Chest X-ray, PA view. Patient: 34 years old, sex F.
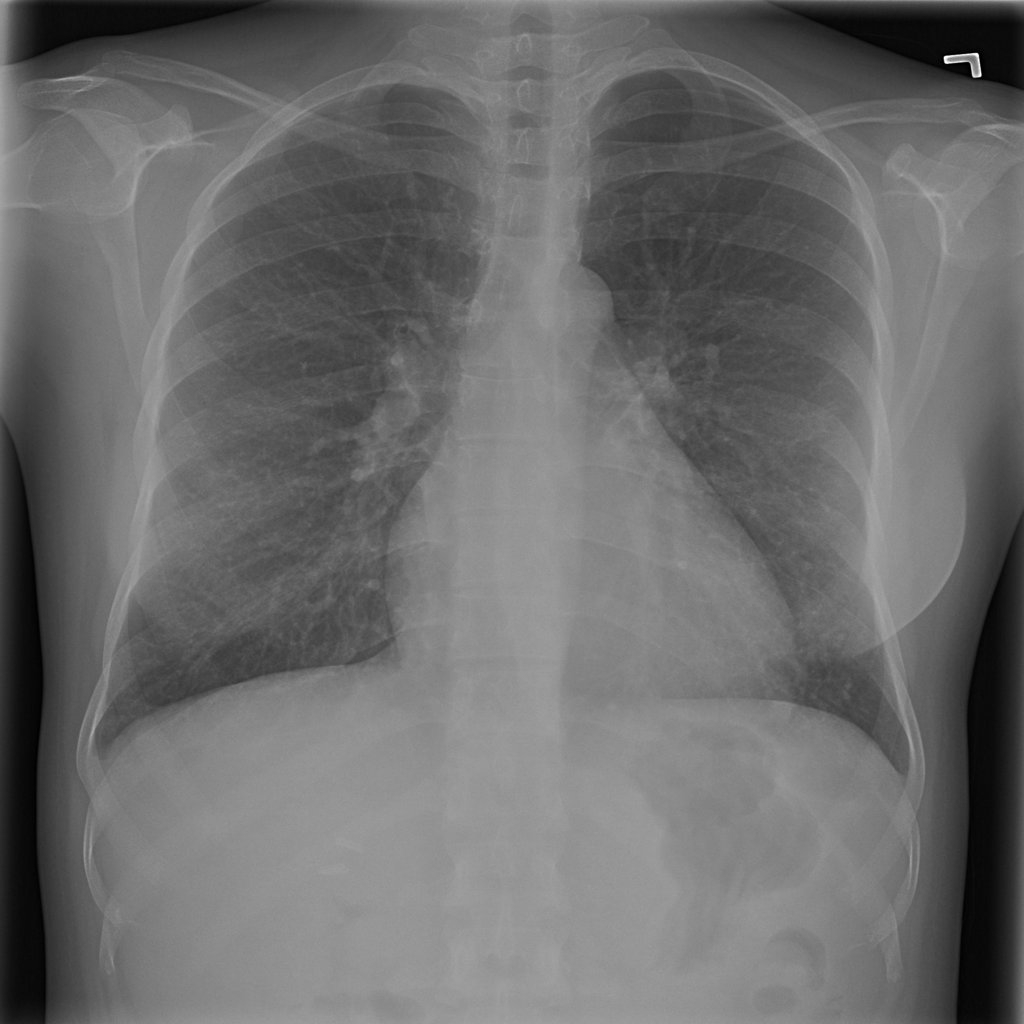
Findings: No Finding